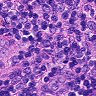
Metastatic tissue present: no